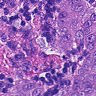
Metastatic tissue present: yes